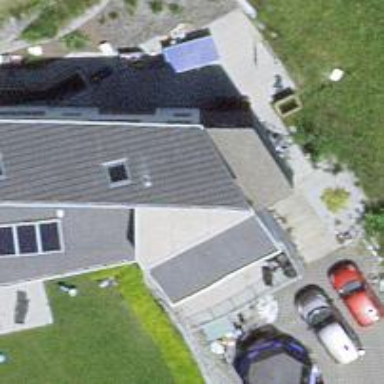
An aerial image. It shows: Simple and straightforward house.